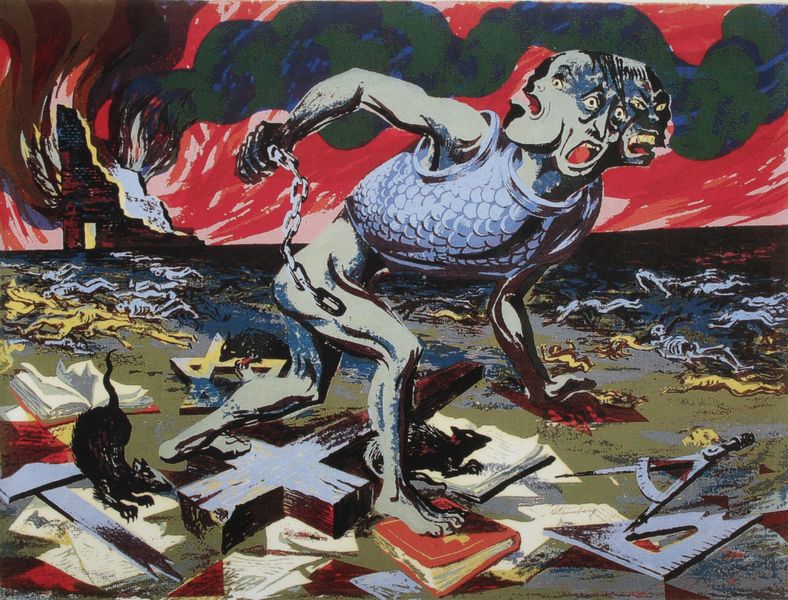
Titel: Fascism
Künstler: Harry Sternberg
Standort: Cincinnati (Ohio)
Institution: Privatsammlung
Schlagwörter: blau, blätter, feuer, hand, kopf, mann, nackt, wasser, dreieck, grün, menschen, holz, köpfe, mund, schwarz, haus, rot, augen, bibel, entsetzen, horizont, rauch, holzschnitt, bücher, papier, kette, angst, brand, krieg, sturm, zerstörung, münder, flucht, ruine, panzer, buch, kreuz, stern, vernichtung, druck, leichen, tote, panik, rüstung, picasso, vertreibung, schrei, horror, farbdruck, faschismus, zirkel, brunst, skelette, ratte, doppelkopf, hausbrand